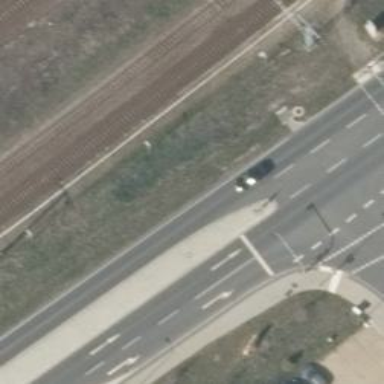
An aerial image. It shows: Road with traffic signals for signaling.